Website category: auto
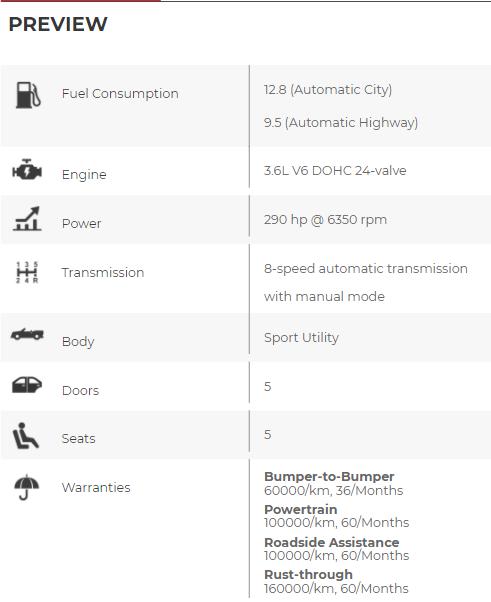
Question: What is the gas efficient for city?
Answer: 12.8 (Automatic City)

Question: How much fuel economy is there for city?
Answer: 12.8 (Automatic City)

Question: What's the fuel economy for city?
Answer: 12.8 (Automatic City)

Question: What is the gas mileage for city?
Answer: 12.8 (Automatic City)

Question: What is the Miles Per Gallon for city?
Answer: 12.8 (Automatic City)

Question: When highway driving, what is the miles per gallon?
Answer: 9.5 (Automatic Highway)

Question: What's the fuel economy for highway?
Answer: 9.5 (Automatic Highway)

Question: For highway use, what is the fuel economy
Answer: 9.5 (Automatic Highway)

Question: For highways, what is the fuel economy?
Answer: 9.5 (Automatic Highway)

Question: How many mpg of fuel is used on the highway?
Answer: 9.5 (Automatic Highway)

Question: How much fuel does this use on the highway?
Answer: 9.5 (Automatic Highway)

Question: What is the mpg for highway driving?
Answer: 9.5 (Automatic Highway)

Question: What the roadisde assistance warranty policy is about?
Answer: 100000/km, 60/Months

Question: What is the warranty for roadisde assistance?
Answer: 100000/km, 60/Months

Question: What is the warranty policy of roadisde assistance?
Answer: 100000/km, 60/Months

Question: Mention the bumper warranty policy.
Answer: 60000/km, 36/Months

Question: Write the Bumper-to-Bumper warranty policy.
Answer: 60000/km, 36/Months

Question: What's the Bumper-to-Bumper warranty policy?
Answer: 60000/km, 36/Months

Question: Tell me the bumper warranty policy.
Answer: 60000/km, 36/Months

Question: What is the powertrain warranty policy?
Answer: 100000/km, 60/Months

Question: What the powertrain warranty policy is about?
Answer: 100000/km, 60/Months

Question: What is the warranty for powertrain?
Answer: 100000/km, 60/Months